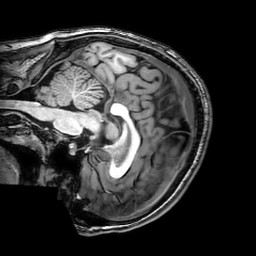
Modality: T1w
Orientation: sagittal
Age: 22
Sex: male
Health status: healthy
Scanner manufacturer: philips
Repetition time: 0.008251 s
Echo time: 0.00381 s